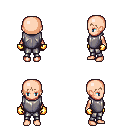
a pixel art fantasy rpg character, female body template, human, light skin, steel chest armor, metal pants, plain hairstyle, gold gloves, four views (front, back, left, right), 2x2 character sprite sheet, small pixel art, hard edges, no anti-aliasing